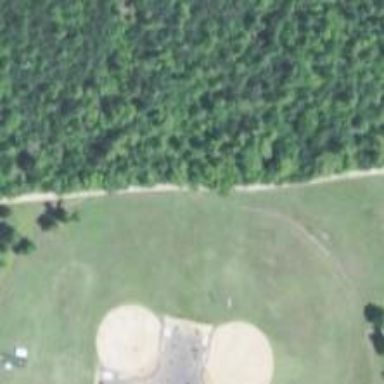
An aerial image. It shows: Baseball pitch for leisure land activities.